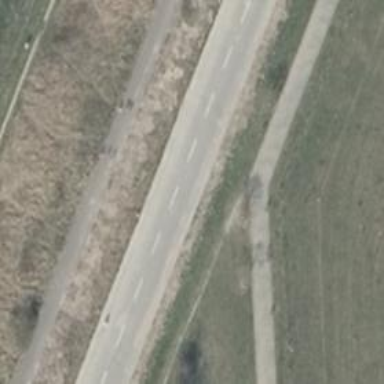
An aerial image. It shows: Footway with gravel surface.